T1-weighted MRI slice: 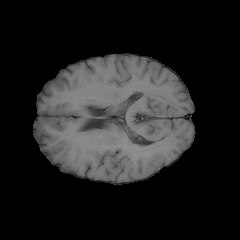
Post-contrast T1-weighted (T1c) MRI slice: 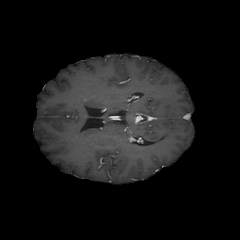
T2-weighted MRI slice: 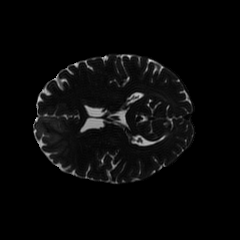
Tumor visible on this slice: yes